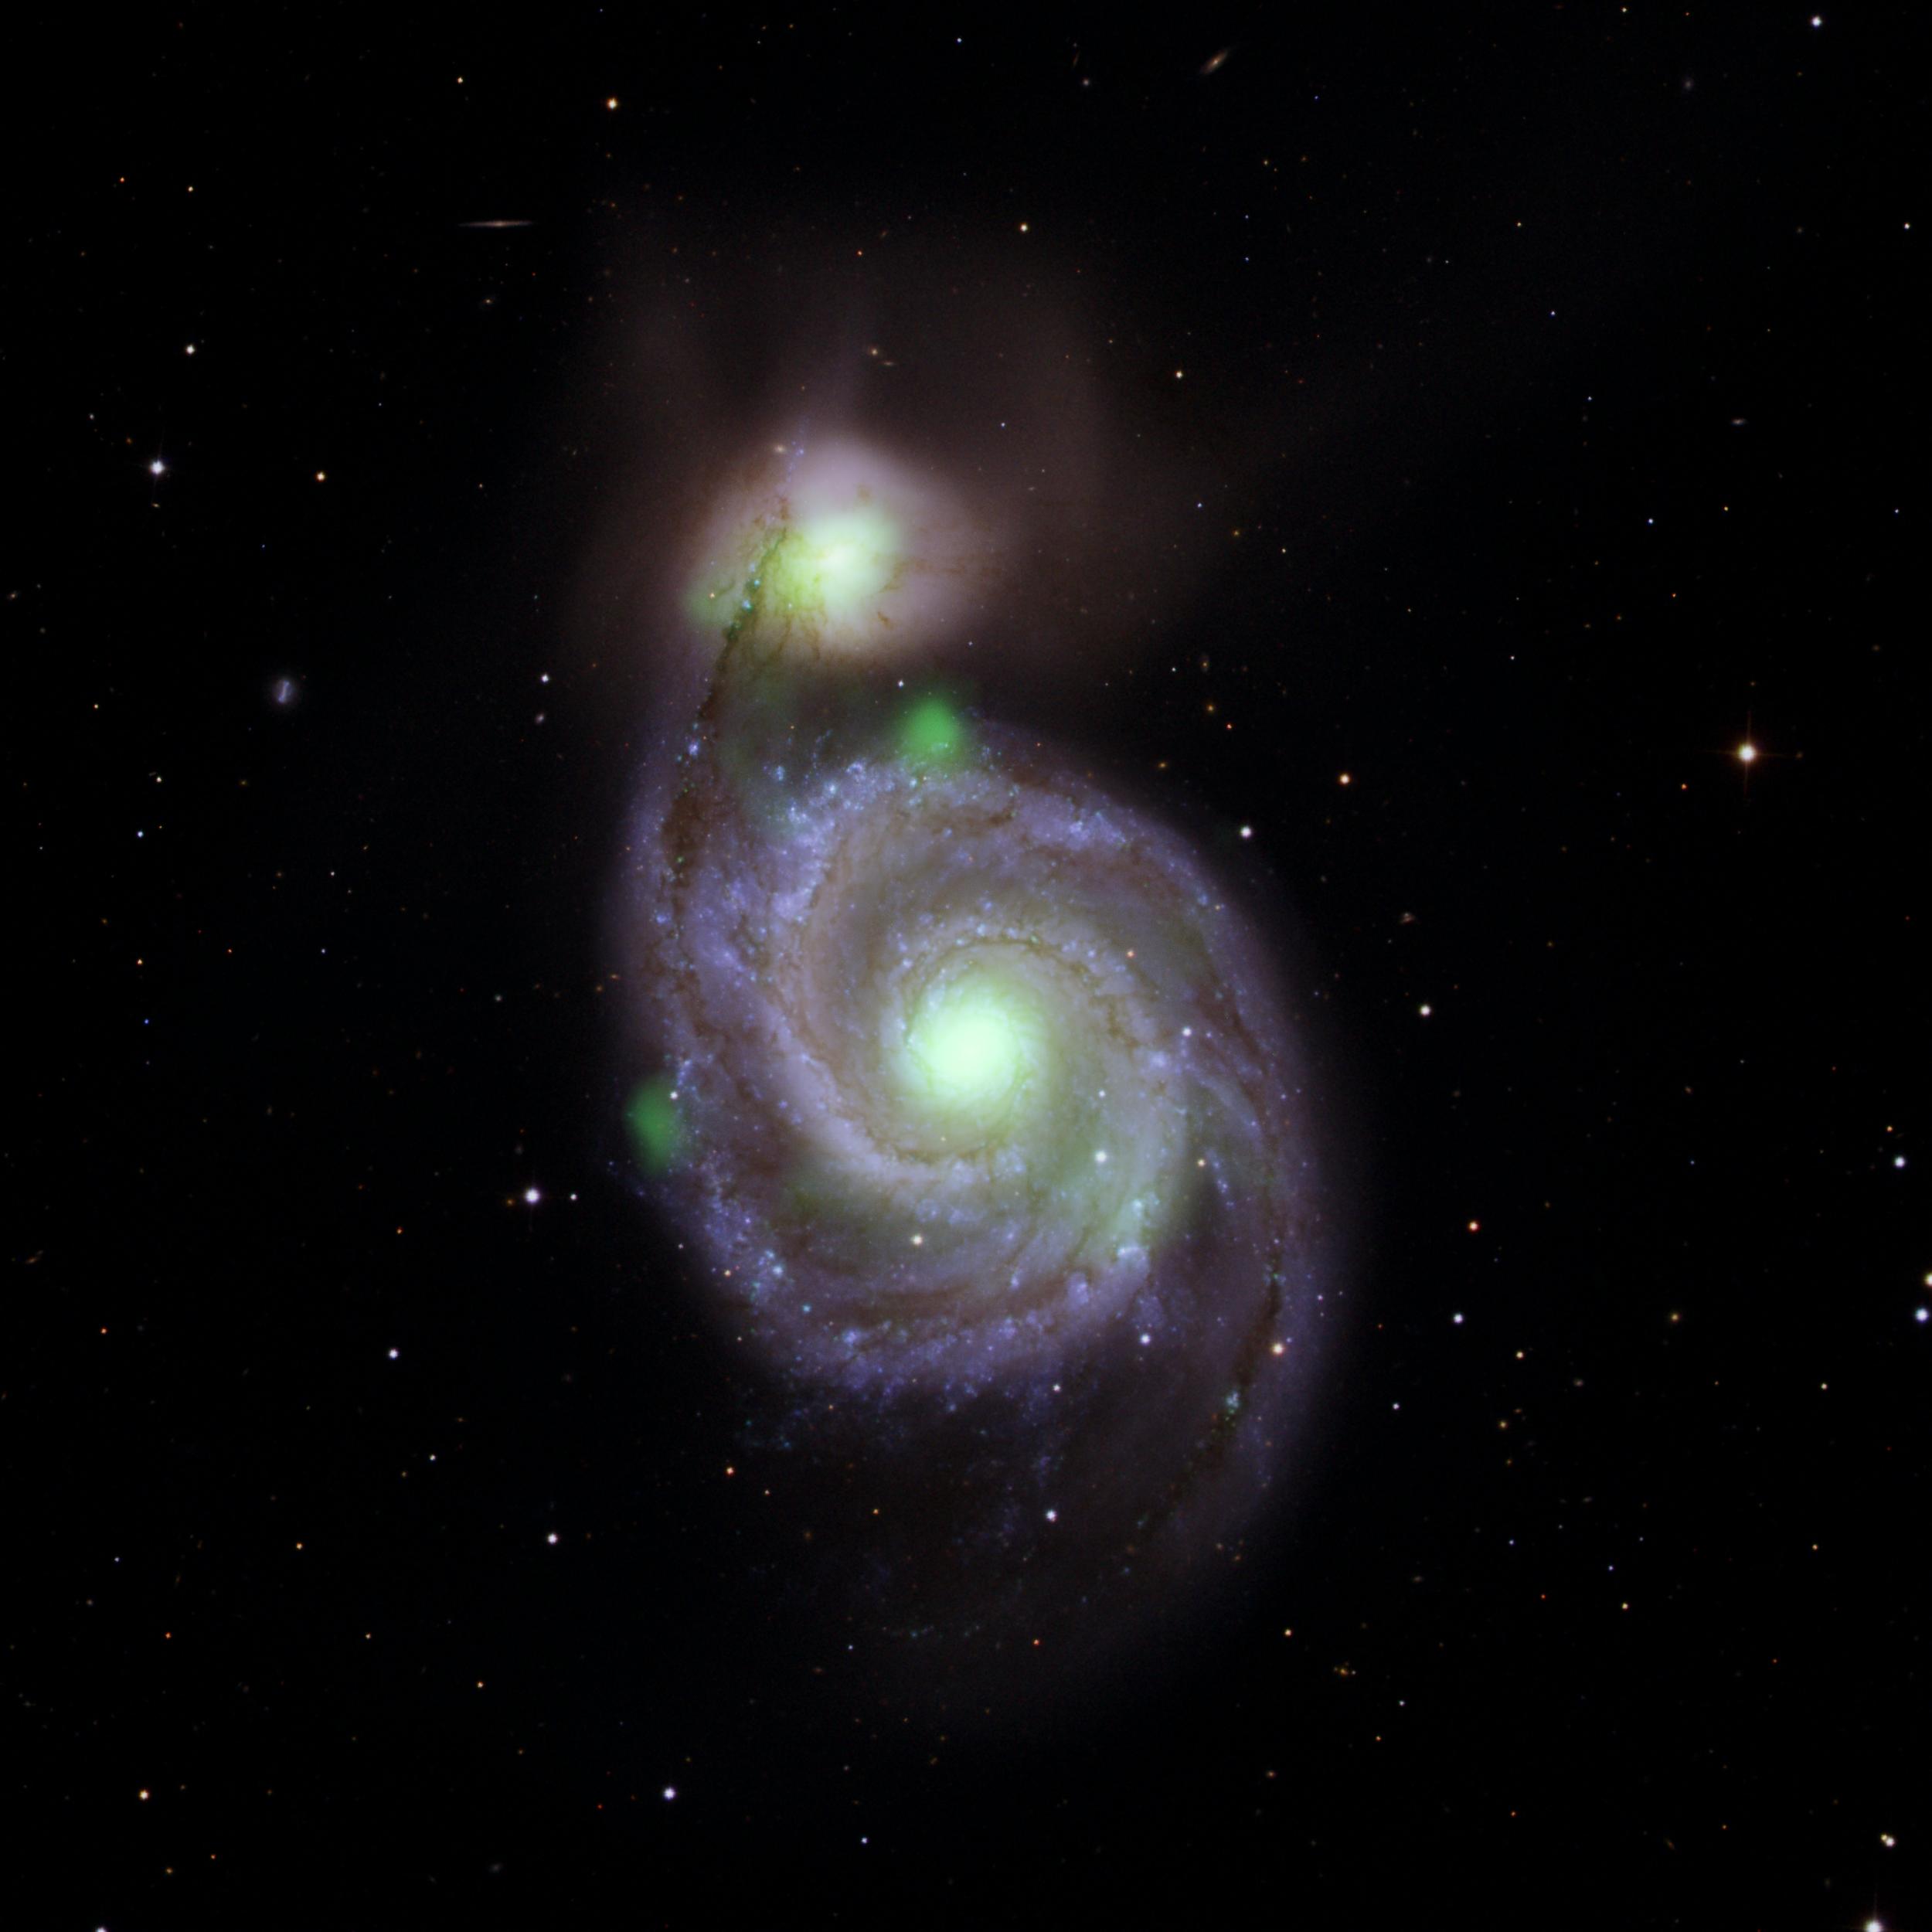
A Hard X-ray Look at M51 NuSTAR